Aerial crown-view tile of a tropical tree (Barro Colorado Island, Panama), acquired 20250818:
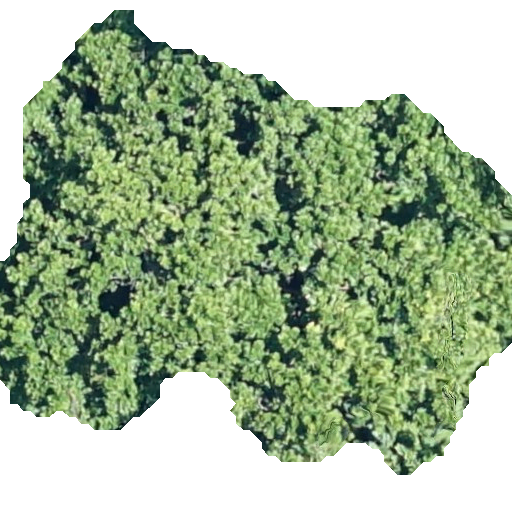
Species: Anacardium excelsum
GBIF accepted scientific name: Anacardium excelsum
Crown area: 255.782 m²